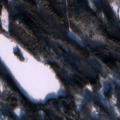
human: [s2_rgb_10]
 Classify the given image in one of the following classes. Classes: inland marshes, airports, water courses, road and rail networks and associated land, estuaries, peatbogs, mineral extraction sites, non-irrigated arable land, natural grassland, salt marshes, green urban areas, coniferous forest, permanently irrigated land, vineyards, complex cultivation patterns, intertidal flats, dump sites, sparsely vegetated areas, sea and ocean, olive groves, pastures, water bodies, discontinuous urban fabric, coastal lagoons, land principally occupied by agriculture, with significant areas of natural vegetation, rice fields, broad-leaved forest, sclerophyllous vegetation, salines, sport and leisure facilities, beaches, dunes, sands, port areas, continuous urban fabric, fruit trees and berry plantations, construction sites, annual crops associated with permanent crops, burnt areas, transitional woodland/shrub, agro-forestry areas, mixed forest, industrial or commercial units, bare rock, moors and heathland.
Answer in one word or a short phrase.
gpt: mixed forest, transitional woodland/shrub, water bodies